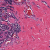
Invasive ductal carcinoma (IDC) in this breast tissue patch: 0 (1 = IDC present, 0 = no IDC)